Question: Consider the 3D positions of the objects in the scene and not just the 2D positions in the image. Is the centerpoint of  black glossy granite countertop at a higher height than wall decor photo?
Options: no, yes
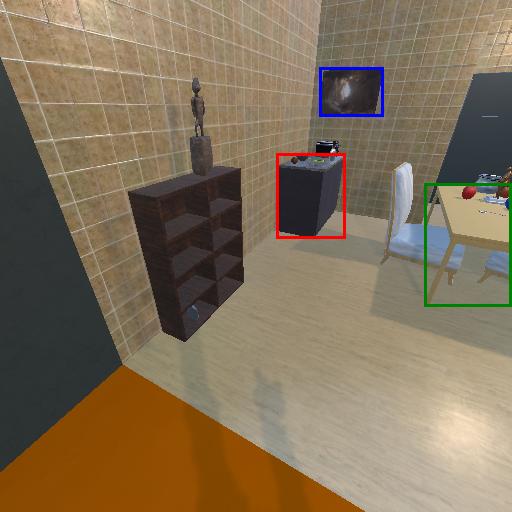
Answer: no